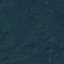
Label: Forest